RGB frame:
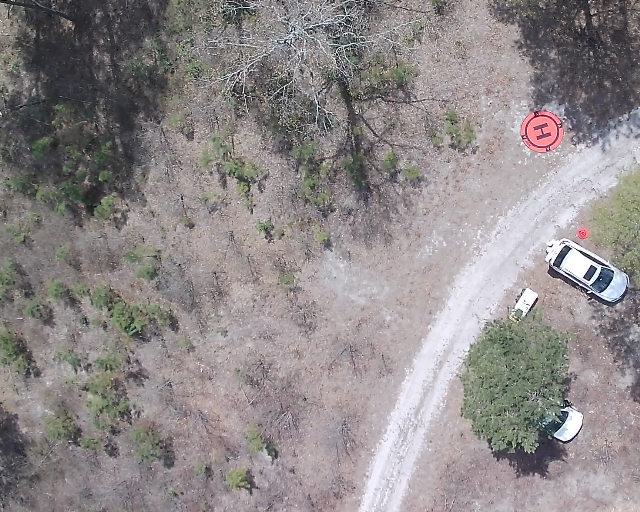
Thermal frame:
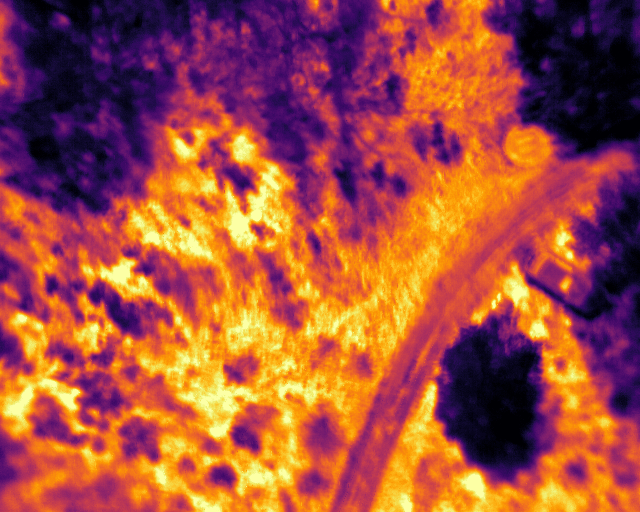
Captured: 2026-02-26 02:33:05
Pixels at or above 80 °C: 0 (fraction of frame: 0)